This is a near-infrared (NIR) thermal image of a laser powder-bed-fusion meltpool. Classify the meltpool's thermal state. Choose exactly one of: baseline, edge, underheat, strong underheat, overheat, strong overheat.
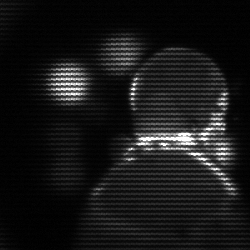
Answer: edge